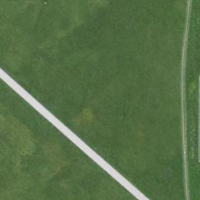
EUNIS habitat code: 25
Species observed at this site:
Petasites hybridus